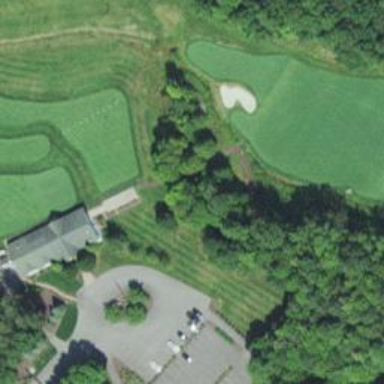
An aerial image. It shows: Golf fairway surrounded by grass.